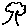
Label: tree